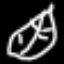
Label: leaf